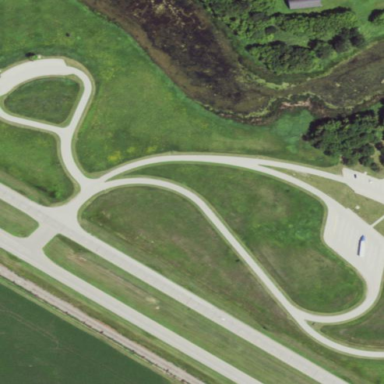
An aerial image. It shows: Rest area on the road.